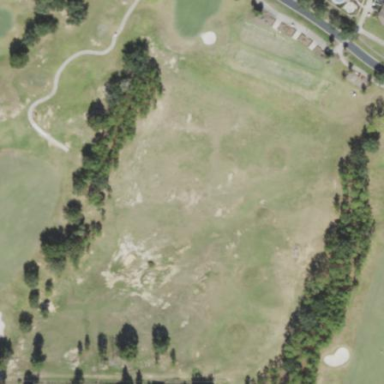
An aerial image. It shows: Driving range for golf practice.